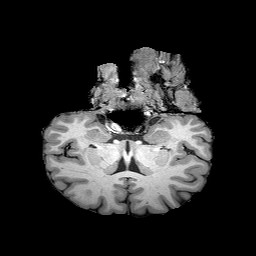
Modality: T1w
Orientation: sagittal
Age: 62
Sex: female
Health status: healthy